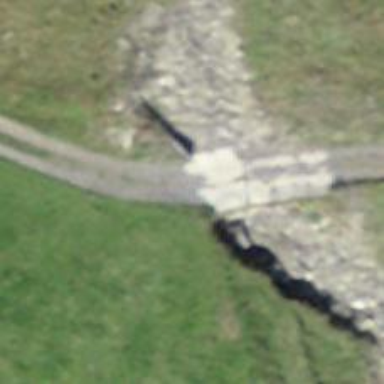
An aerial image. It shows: Track road passing over bridge with grade 3 tracktype.